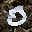
Label: 0